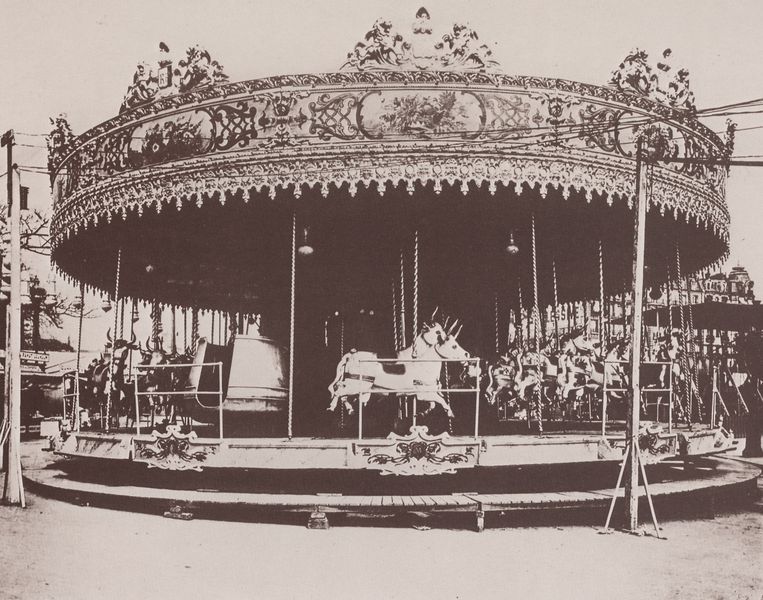
Titel: Leben und Arbeitswelt, Fest der Invaliden
Künstler: Jean Eugène Auguste Atget
Schlagwörter: himmel, weiß, grau, schwarz, erde, boden, pferde, geländer, menschenleer, foto, fotografie, photographie, gestänge, stangen, schwarzweiß, kranz, photo, kabine, dokument, drähte, karussel, rummel, kirmes, stromkabel, kapsel, aufnahmne